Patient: sex M, age 30
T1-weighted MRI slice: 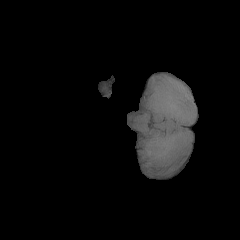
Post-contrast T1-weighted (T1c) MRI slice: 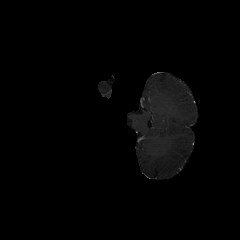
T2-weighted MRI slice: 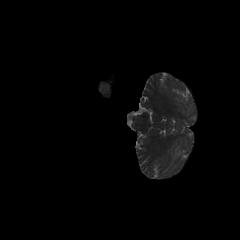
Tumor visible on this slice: no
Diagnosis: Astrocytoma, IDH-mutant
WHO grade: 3